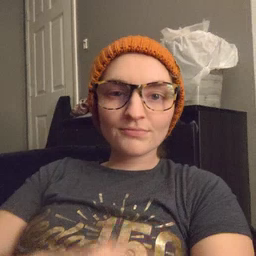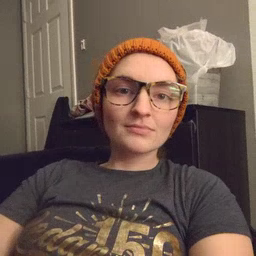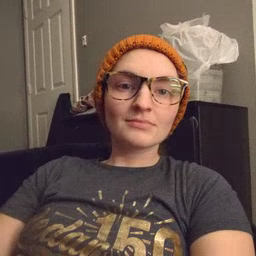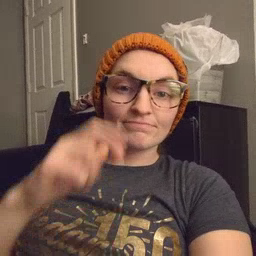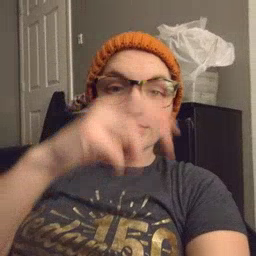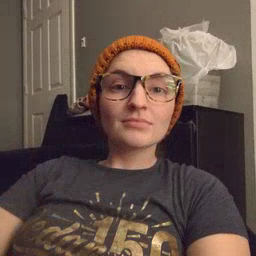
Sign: stairs